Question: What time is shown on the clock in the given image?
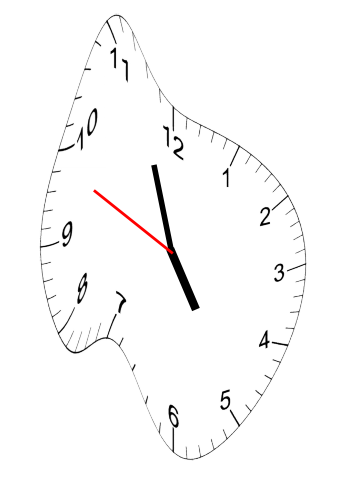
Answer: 04:56:49